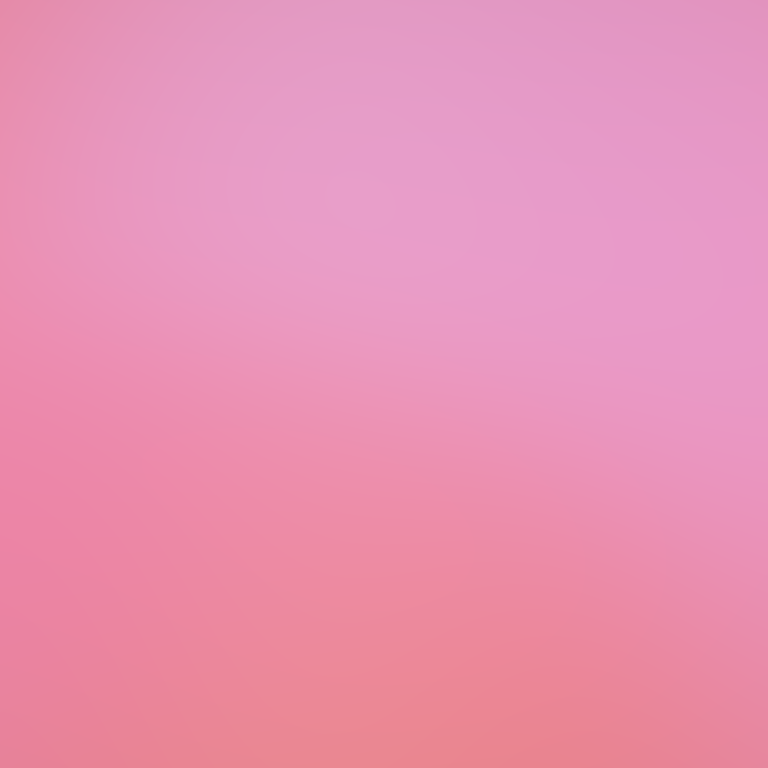
Abstract light effect, smooth gradient from soft pink to warm coral, serene atmosphere, diffuse light, no room, no furniture, no objects.